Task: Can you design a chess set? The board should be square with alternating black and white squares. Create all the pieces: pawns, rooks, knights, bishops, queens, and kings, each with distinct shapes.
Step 195:
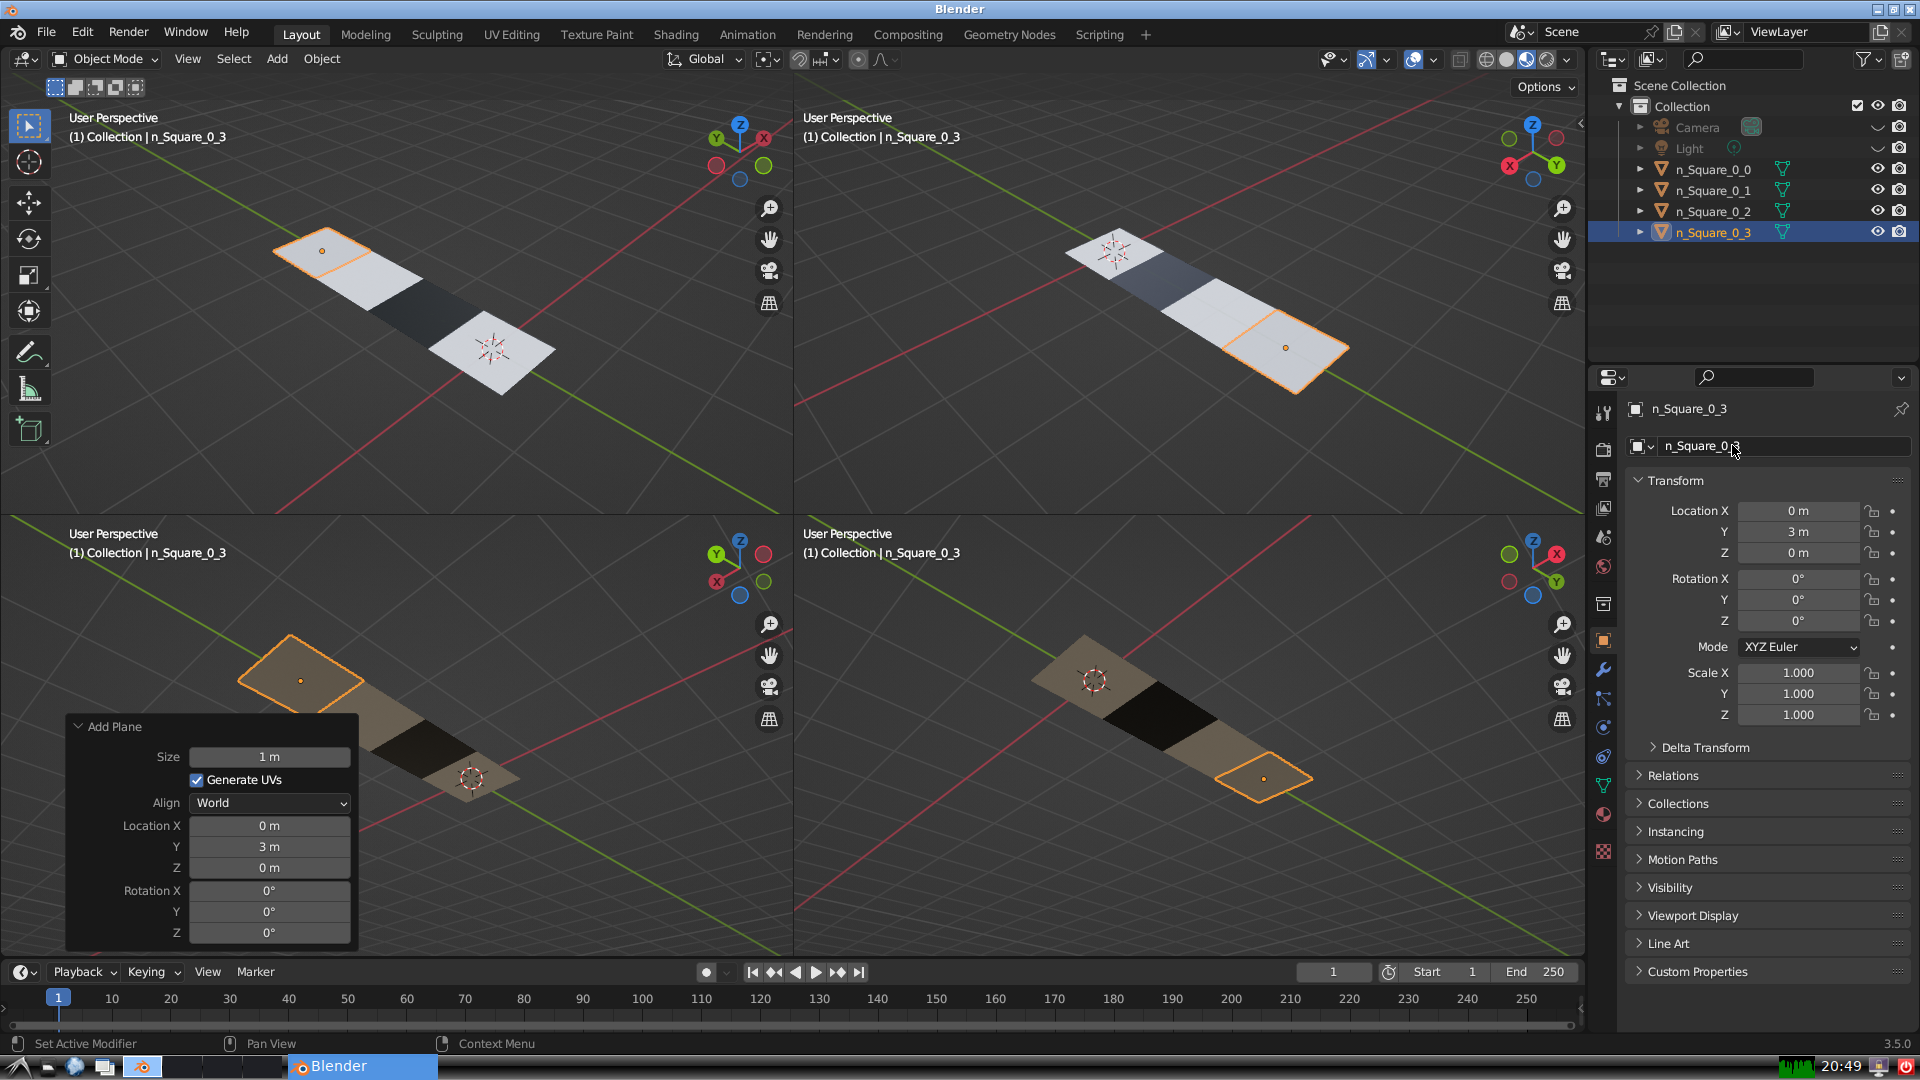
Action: {"mouse_move": [1603, 815]}